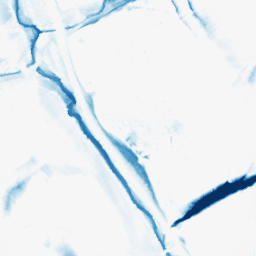
Category: morphological
Decomposition family: morphological_diamond
Decomposition parameters: operation: closing
radius: 15
Upsampling method: fft_zeropad
Upsampling parameters: scale: 4
Upsampling scale: 4